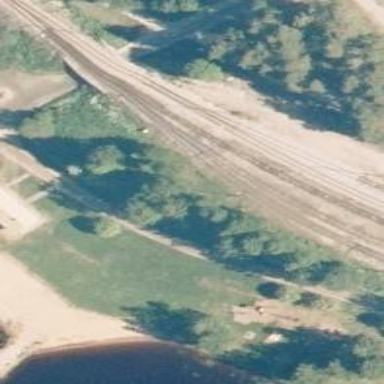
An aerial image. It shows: Wedge used for railway derailment.